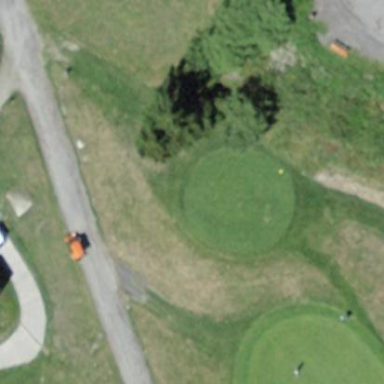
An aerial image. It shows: Grass area designated as golf tee.